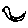
Label: bird